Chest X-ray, PA view. Patient: 62 years old, sex F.
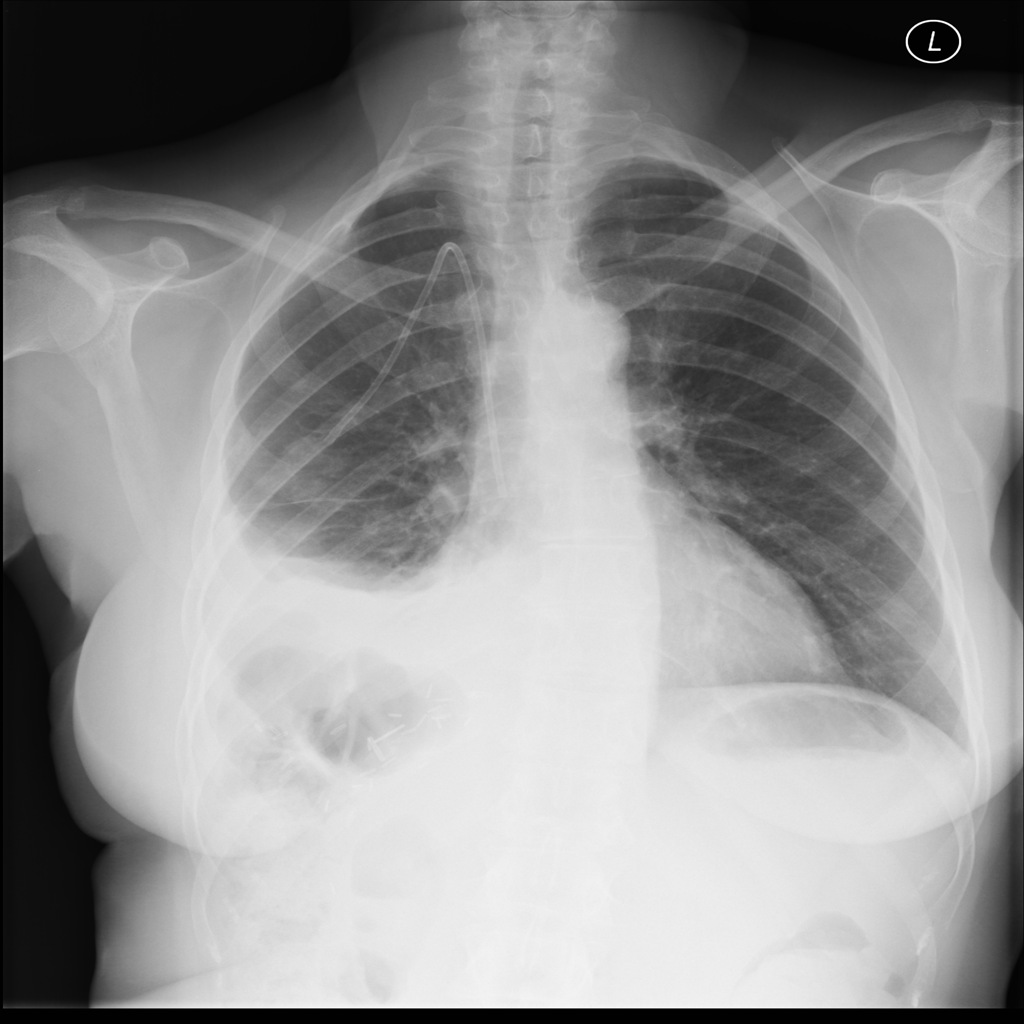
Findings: No Finding